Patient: sex M, age 43
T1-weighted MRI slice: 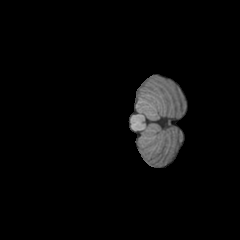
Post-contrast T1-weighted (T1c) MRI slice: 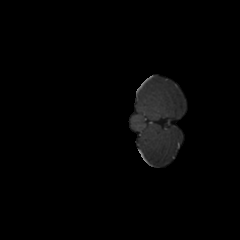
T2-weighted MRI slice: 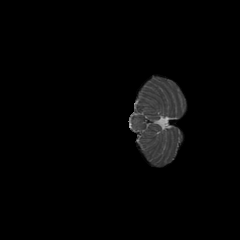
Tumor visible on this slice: no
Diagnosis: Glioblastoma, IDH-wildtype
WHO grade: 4